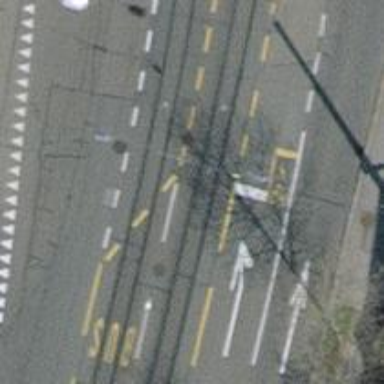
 embedded tram rails run along the road."